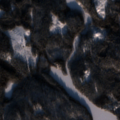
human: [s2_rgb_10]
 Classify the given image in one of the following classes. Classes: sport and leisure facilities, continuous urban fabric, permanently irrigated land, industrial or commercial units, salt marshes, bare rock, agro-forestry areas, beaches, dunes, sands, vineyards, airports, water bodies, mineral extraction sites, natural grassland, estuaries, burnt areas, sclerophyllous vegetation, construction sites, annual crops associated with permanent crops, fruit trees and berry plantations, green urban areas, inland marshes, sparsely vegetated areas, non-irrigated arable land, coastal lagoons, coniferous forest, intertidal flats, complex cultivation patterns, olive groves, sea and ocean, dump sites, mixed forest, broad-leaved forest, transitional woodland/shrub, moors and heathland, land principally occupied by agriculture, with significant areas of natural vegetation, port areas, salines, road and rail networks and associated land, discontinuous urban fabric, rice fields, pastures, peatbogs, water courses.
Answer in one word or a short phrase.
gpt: coniferous forest, mixed forest